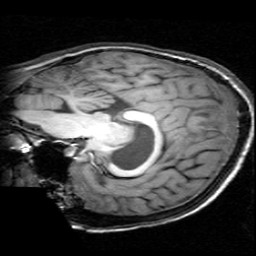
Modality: T1w
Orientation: sagittal
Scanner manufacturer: ge
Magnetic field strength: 3 T
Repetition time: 0.009036 s
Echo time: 0.00184 s